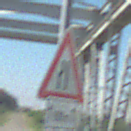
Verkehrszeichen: EinseitigVerengteFahrbahnLinks
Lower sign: LaengeEinerStrecke1
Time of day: MorningAfternoon
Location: Outdoor (Special)
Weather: Clear
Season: NotSpecified
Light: Natural